Question: In matplotlib I wish to know the cleanest and most robust means of labels onto an axis. This is probably best demonstrated with an example:

While normal axis labels/ticks are placed every 5.00 units additional labels have been overlayed onto the axis (this can be seen at 1113.75 which partially covers 1114.00 and 1105.00 which is covered entirely). The labels also have the same font and size as their normal, ticked, counterparts with the background (if any) going right up to the axis (as a tick mark would).
What is the simplest way of obtaining this effect in matplotlib?
Following on from @Ken's suggestion I have managed to obtain the effect by using 'ax.yaxis.get_ticklines' and 'ax.yaxis.get_ticklabels' to both remove the tick marker and change the background/font/zorder of a label. However, I am unsure how best to add a new tick/label to an axis.
In other words I am looking for a function 'add_tick(ax.yaxis, loc)' that adds a tick at location 'loc' and returns the 'tickline' and 'ticklabel' objects for me to operate on.
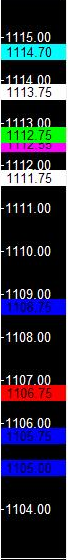
Answer: The best solution I have been able to devise:
'''
# main: axis; olocs: locations list; ocols: location colours
def overlay_labels(main, olocs, ocols):
# Append the overlay labels as ticks
main.yaxis.set_ticks(np.append(main.yaxis.get_ticklocs(), olocs))
# Perform generic formatting to /all/ ticks
# [...]
labels = reversed(main.yaxis.get_ticklabels())
markers = reversed(main.yaxis.get_ticklines()[1::2]) # RHS ticks only
glines = reversed(main.yaxis.get_gridlines())
rocols = reversed(ocols)
# Suitably format each overlay tick (colours and lines)
for label,marker,grid,colour in izip(labels, markers, glines, rocols):
label.set_color('white')
label.set_backgroundcolor(colour)
marker.set_visible(False)
grid.set_visible(False)
'''
It is not particularly elegant but does appear to work.